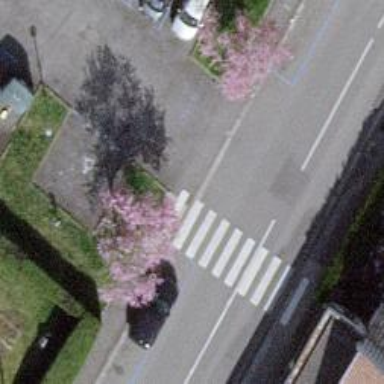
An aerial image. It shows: Uncontrolled zebra crossing on the road.